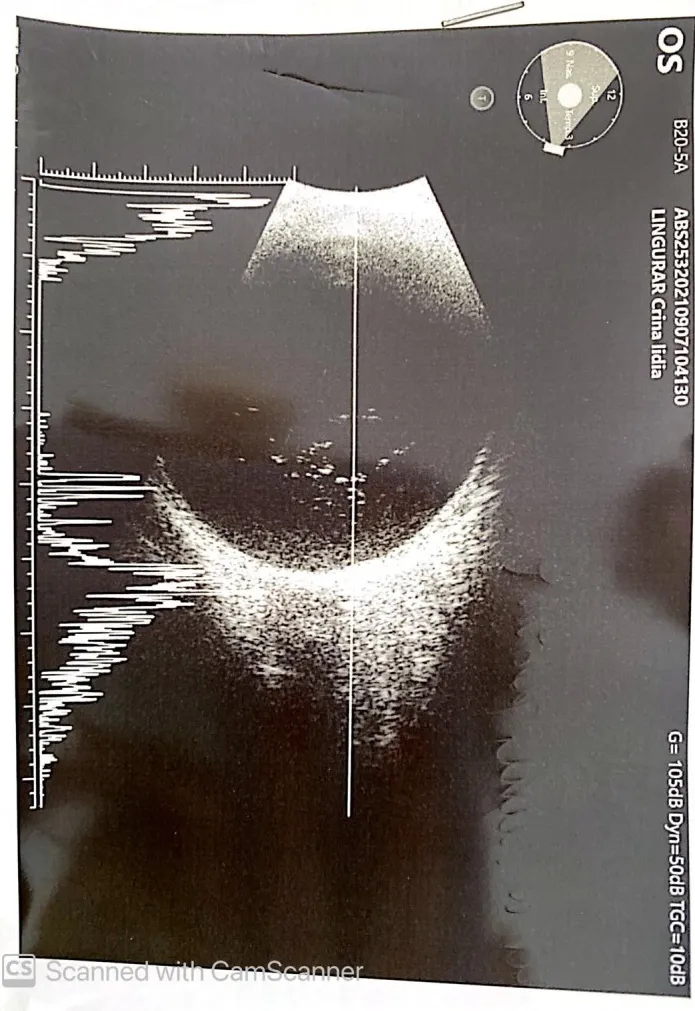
Conventional B-mode ultrasonography - Attached retina, vitreous degenerative echoes.
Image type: radiology (ultrasound)